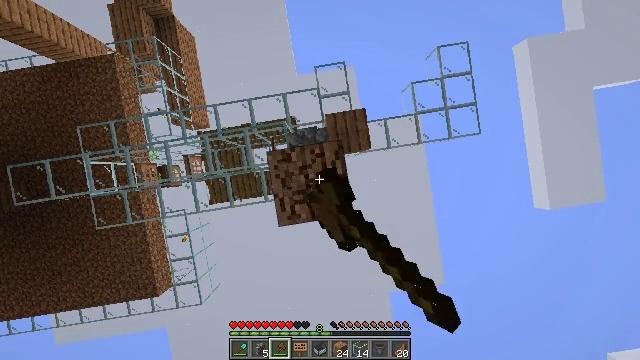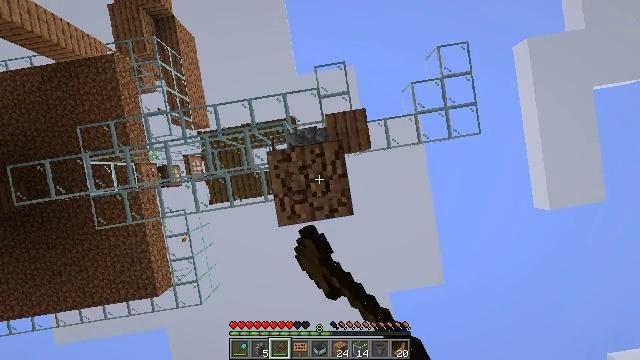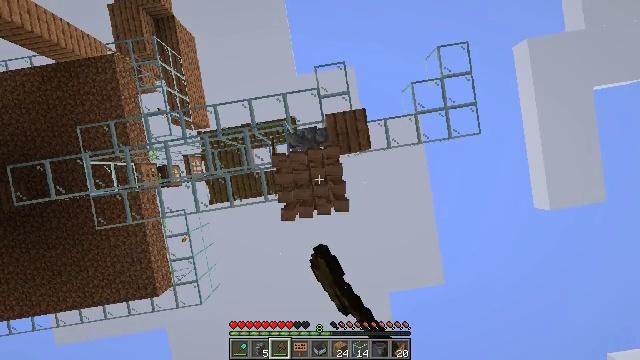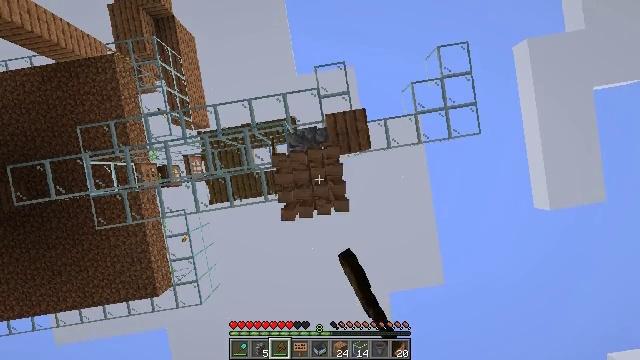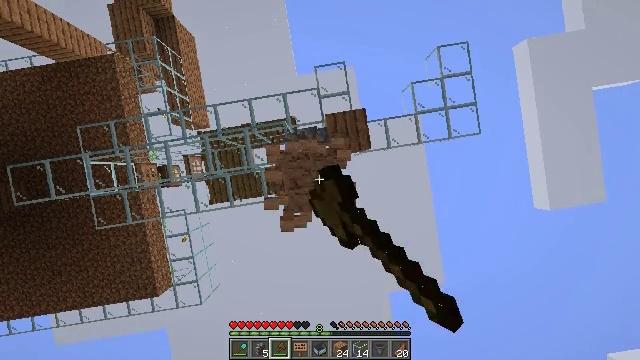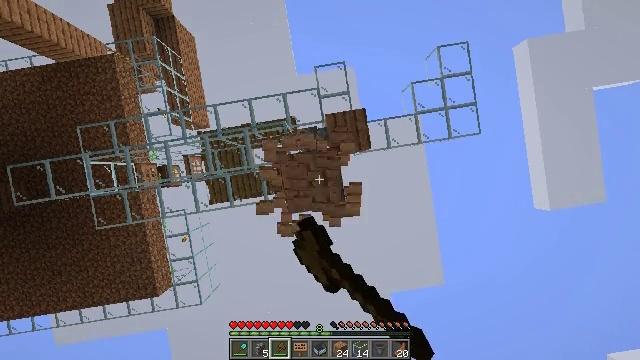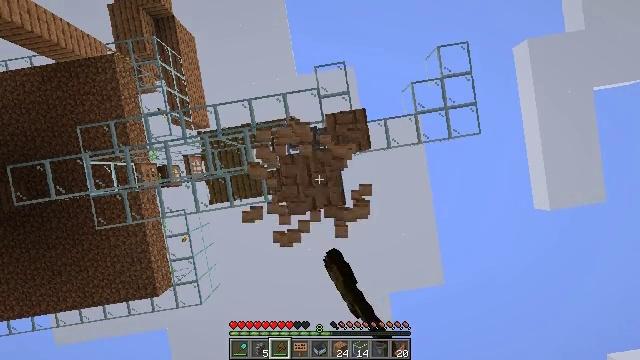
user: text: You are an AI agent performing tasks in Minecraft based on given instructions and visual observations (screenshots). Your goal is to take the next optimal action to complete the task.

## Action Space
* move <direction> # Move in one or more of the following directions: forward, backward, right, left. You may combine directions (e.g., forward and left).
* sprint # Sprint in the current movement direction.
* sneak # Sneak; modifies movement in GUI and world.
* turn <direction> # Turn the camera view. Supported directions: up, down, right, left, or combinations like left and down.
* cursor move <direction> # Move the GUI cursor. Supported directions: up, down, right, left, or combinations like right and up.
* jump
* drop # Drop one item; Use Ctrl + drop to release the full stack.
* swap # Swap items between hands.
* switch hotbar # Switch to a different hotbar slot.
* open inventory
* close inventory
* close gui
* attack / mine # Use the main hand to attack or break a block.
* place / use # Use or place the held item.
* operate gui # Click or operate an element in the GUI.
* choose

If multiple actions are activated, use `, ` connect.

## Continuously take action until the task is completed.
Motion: motion action
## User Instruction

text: Break the jungle planks to recycle them.
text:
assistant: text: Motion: attack / mine
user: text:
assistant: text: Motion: attack / mine
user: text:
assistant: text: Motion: attack / mine
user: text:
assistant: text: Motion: attack / mine
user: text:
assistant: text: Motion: attack / mine
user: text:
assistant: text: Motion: attack / mine
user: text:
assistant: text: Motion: attack / mine